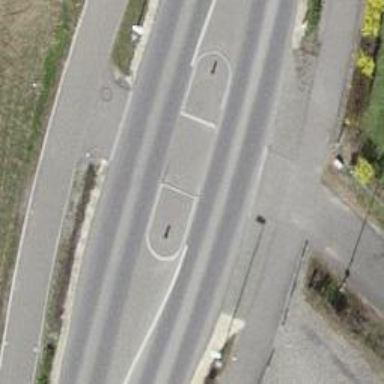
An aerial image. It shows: Unmarked crossing on footway.